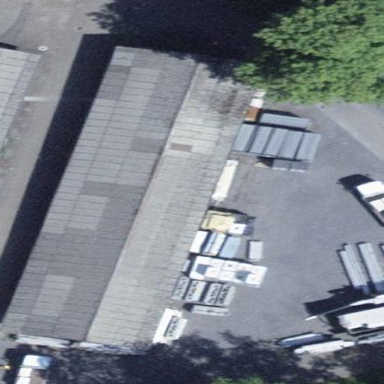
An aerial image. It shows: Industrial building.